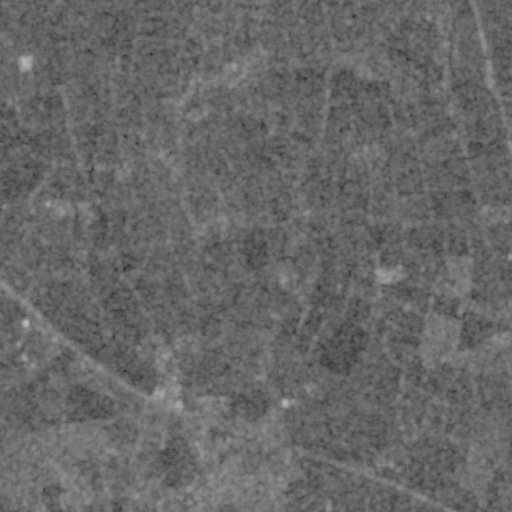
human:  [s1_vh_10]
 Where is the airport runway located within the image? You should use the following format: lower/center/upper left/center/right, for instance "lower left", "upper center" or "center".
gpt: The airport runway is located in the upper left of the image.
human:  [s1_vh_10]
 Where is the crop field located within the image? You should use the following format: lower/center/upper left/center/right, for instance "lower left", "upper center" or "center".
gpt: The crop field is located in the lower center of the image.
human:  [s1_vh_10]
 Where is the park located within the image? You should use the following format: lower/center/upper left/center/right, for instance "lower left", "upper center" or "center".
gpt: The park is located in the lower left of the image.
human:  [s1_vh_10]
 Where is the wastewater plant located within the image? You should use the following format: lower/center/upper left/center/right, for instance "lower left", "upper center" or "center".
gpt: The wastewater plant is located in the lower center of the image.
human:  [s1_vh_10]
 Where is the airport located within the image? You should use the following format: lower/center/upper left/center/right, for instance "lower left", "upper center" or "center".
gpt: There is no airport in the image.

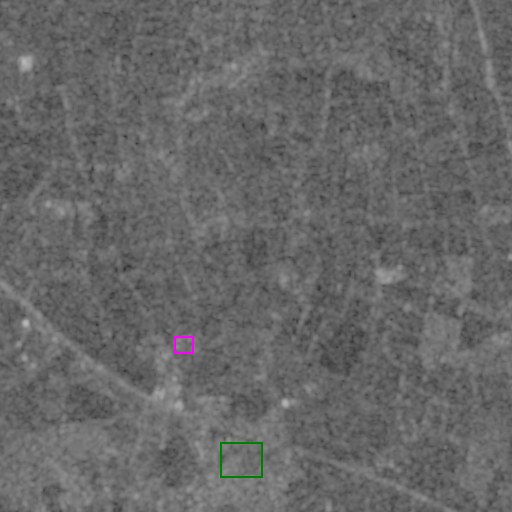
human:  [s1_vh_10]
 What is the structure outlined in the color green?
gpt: The structure outlined in green is a crop field.
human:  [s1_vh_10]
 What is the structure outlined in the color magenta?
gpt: The structure outlined in magenta is a wastewater plant.
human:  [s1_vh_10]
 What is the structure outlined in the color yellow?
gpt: There is no yellow outline.